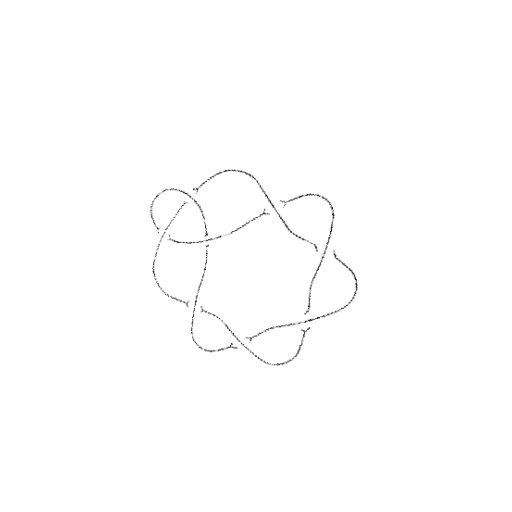
Crossing number: 8